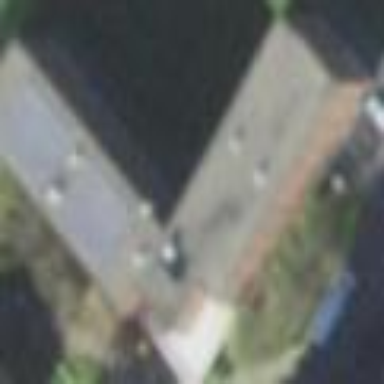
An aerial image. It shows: Dormitory building.